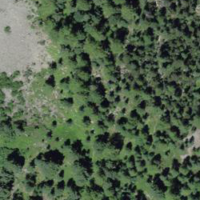
EUNIS habitat code: 43
Species observed at this site:
Gypaetus barbatus
Cyaniris semiargus